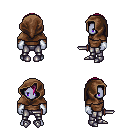
a pixel art fantasy rpg character, male body template, dark elf, purple skin, brown long-sleeve shirt, metal pants, pink bangs hairstyle, cloth hood, white cloth bracers, metal boots, dagger, four views (front, back, left, right), 2x2 character sprite sheet, small pixel art, hard edges, no anti-aliasing